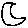
Label: moon